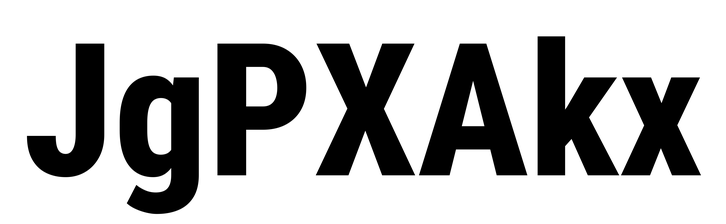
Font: Roboto_Condensed_ExtraBold